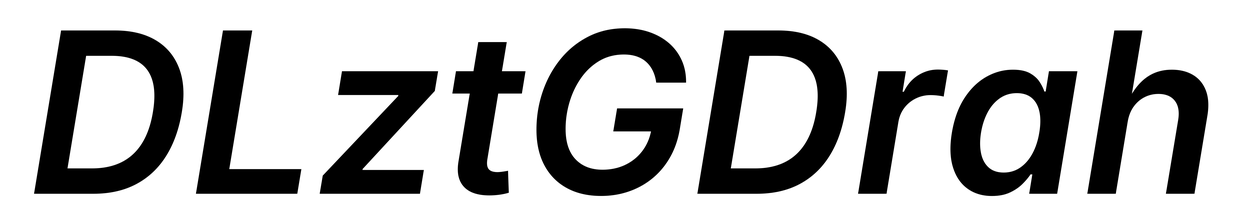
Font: Inter-Italic_SemiBold_Italic